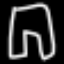
Label: pants